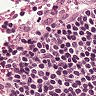
Metastatic tissue present: no